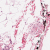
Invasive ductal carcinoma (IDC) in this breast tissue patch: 0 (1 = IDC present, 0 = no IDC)